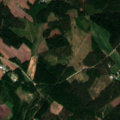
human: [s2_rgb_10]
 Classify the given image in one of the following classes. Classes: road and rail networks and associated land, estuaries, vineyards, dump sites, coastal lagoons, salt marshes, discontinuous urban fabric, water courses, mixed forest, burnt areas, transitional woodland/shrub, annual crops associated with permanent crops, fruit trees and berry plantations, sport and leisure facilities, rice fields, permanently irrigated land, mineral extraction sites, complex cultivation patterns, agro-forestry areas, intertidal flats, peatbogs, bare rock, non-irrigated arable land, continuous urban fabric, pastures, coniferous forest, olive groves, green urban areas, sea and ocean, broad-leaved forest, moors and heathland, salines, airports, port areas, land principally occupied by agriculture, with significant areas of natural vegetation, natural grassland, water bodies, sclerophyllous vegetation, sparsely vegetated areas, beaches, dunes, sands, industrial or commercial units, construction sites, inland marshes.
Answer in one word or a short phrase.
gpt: land principally occupied by agriculture, with significant areas of natural vegetation, coniferous forest, mixed forest